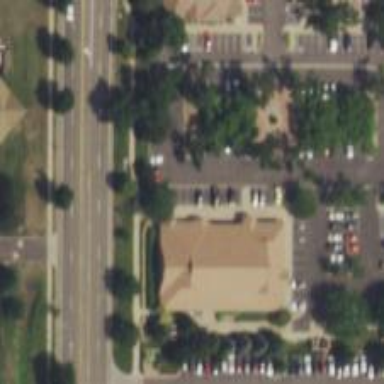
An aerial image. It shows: Veterinary facility.